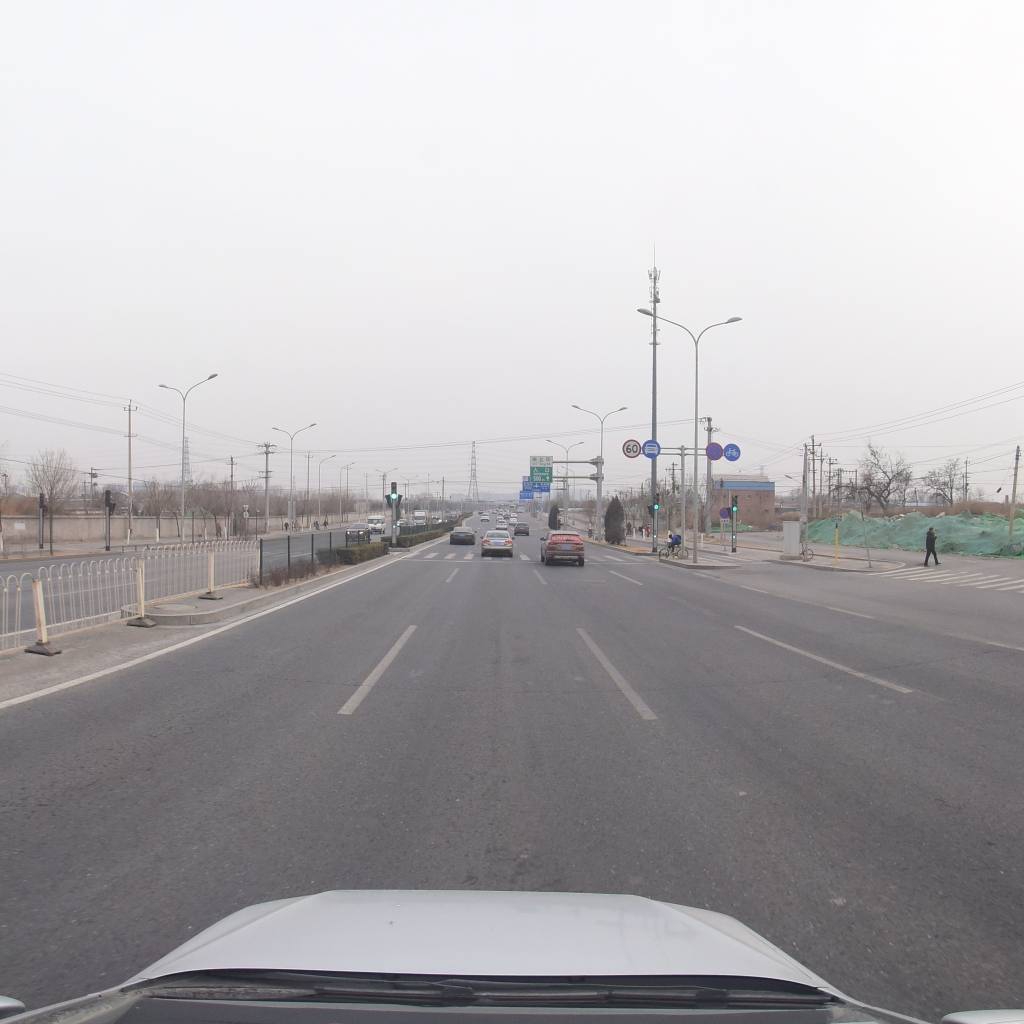
Region: Fengtai
Road damage annotations: transverse crack